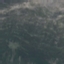
Label: HerbaceousVegetation